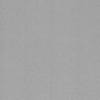
Label: dusty